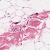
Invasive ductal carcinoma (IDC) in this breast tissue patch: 0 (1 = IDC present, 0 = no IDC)